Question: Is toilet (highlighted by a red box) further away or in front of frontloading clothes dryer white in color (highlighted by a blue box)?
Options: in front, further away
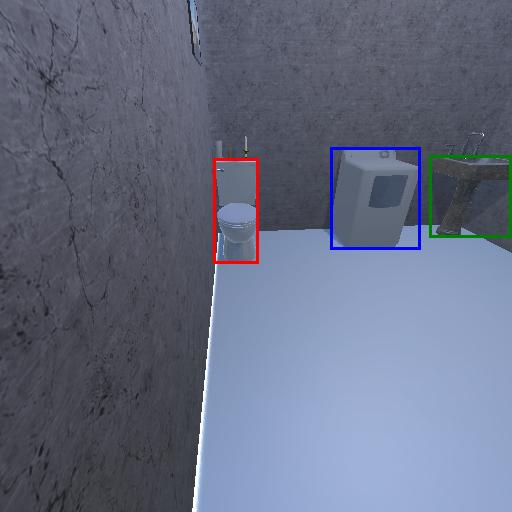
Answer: in front